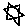
Label: star